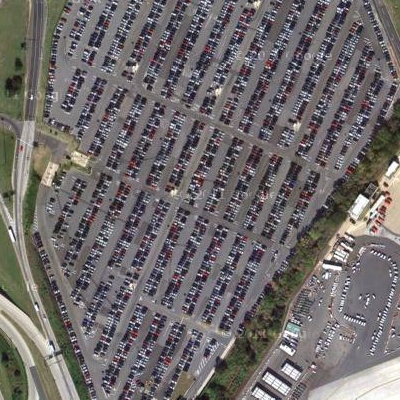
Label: gParking